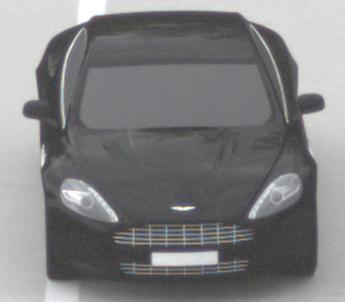
Make: Aston Martin
Model: Rapide
Detailed model: Rapide
Model produced from: 2010/03
Model produced until: 2013/07
Doors: 5
Color: black
Road condition: dry road
Daytime: midday
Contrast: low contrast